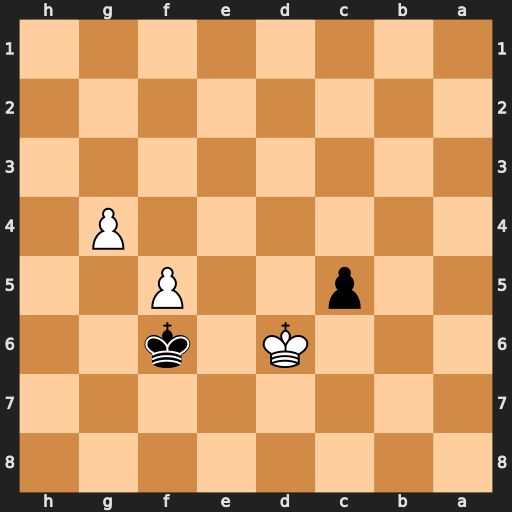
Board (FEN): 8/8/3K1k2/2p2P2/6P1/8/8/8
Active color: b
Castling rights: -
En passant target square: -
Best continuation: c4 Kc5 c3 Kb4 c2